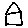
Label: house